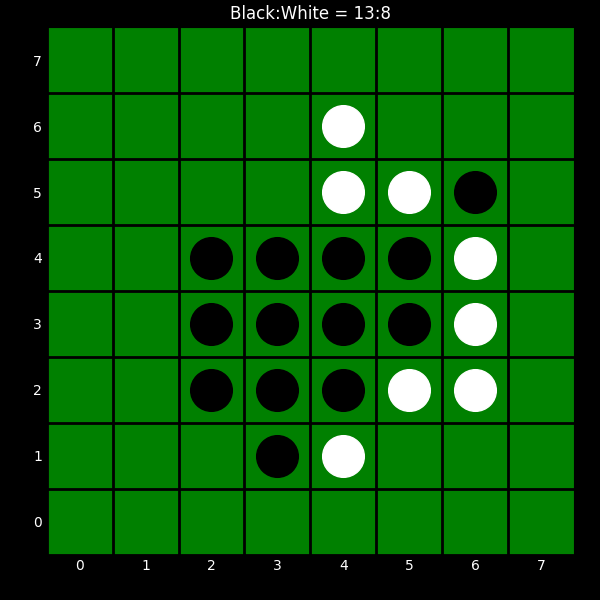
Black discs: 13
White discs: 8